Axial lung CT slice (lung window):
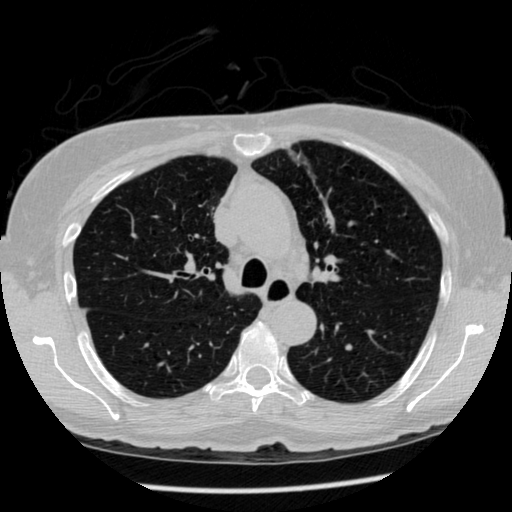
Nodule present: no